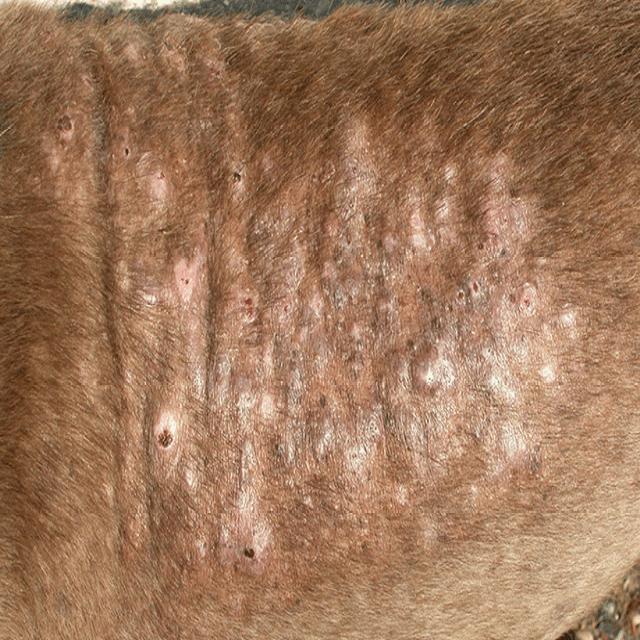
Canine dermatitis — inflammation of the skin presenting with erythema, pruritus, papules, and excoriation. May be allergic, contact, or atopic in origin.